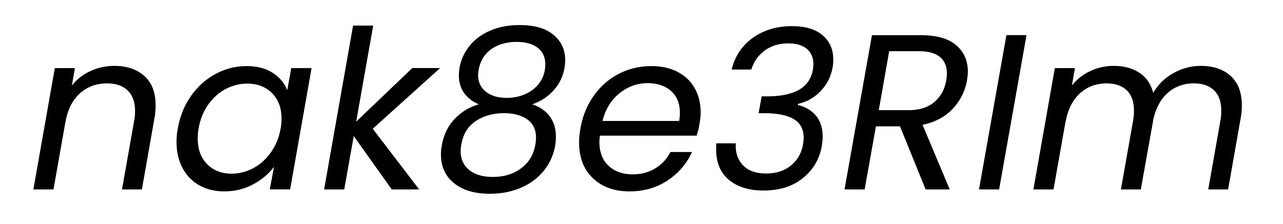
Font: Poppins-Italic